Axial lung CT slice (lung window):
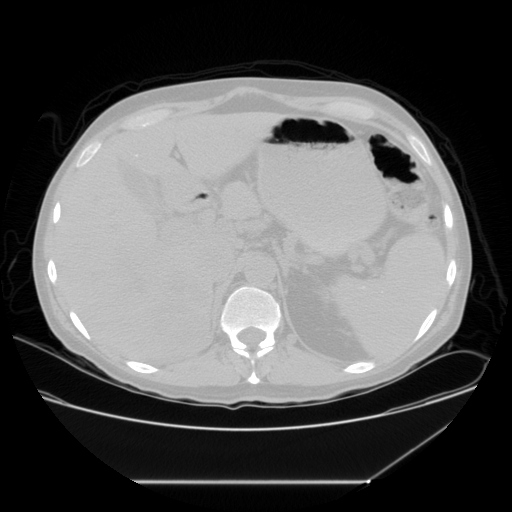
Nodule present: no